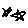
Label: star